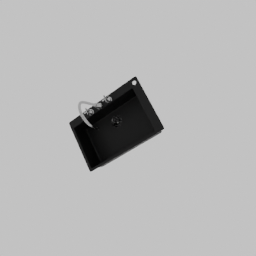
Label: appliances